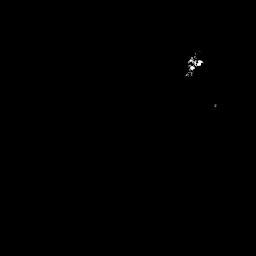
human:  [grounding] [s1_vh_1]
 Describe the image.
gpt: In the satellite image, there is  <ref>1 small ship </ref> <box>[[71, 22, 79, 30, 0]]</box> located at top right.